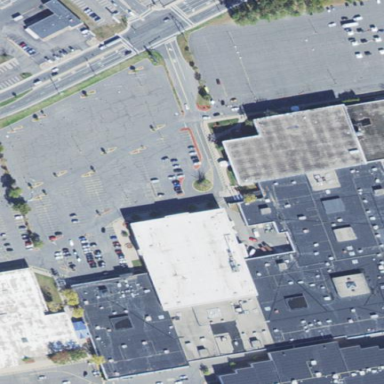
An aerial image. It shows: Mall building.